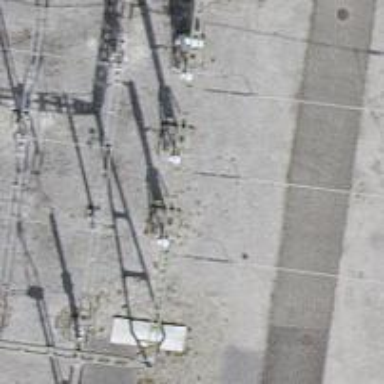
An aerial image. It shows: Insulator used in power equipment.